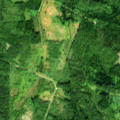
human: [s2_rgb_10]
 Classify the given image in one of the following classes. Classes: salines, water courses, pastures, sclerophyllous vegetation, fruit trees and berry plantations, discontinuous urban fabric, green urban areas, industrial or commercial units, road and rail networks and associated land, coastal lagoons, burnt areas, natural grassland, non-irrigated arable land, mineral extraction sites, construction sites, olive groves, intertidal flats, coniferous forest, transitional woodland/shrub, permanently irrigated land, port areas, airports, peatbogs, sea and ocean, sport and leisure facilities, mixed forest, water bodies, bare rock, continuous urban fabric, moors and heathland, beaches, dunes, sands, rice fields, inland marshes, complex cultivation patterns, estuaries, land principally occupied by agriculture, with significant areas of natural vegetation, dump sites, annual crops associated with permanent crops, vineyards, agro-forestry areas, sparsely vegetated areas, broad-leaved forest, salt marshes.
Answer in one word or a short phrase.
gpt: mixed forest, transitional woodland/shrub